Field crop: maize
Growth stage: 2
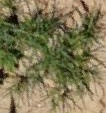
Species: salsola